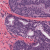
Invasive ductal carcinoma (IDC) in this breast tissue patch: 0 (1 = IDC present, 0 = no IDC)